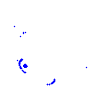
Particle: proton